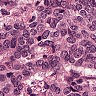
Metastatic tissue present: yes